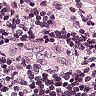
Metastatic tissue present: no